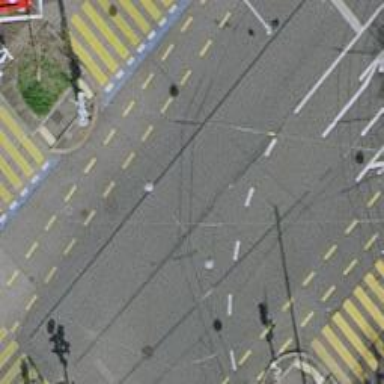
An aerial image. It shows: Road with traffic signals.